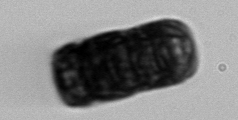
Label: Paralia_sulcata